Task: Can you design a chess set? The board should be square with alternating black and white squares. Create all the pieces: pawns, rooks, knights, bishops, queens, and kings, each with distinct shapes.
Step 2047:
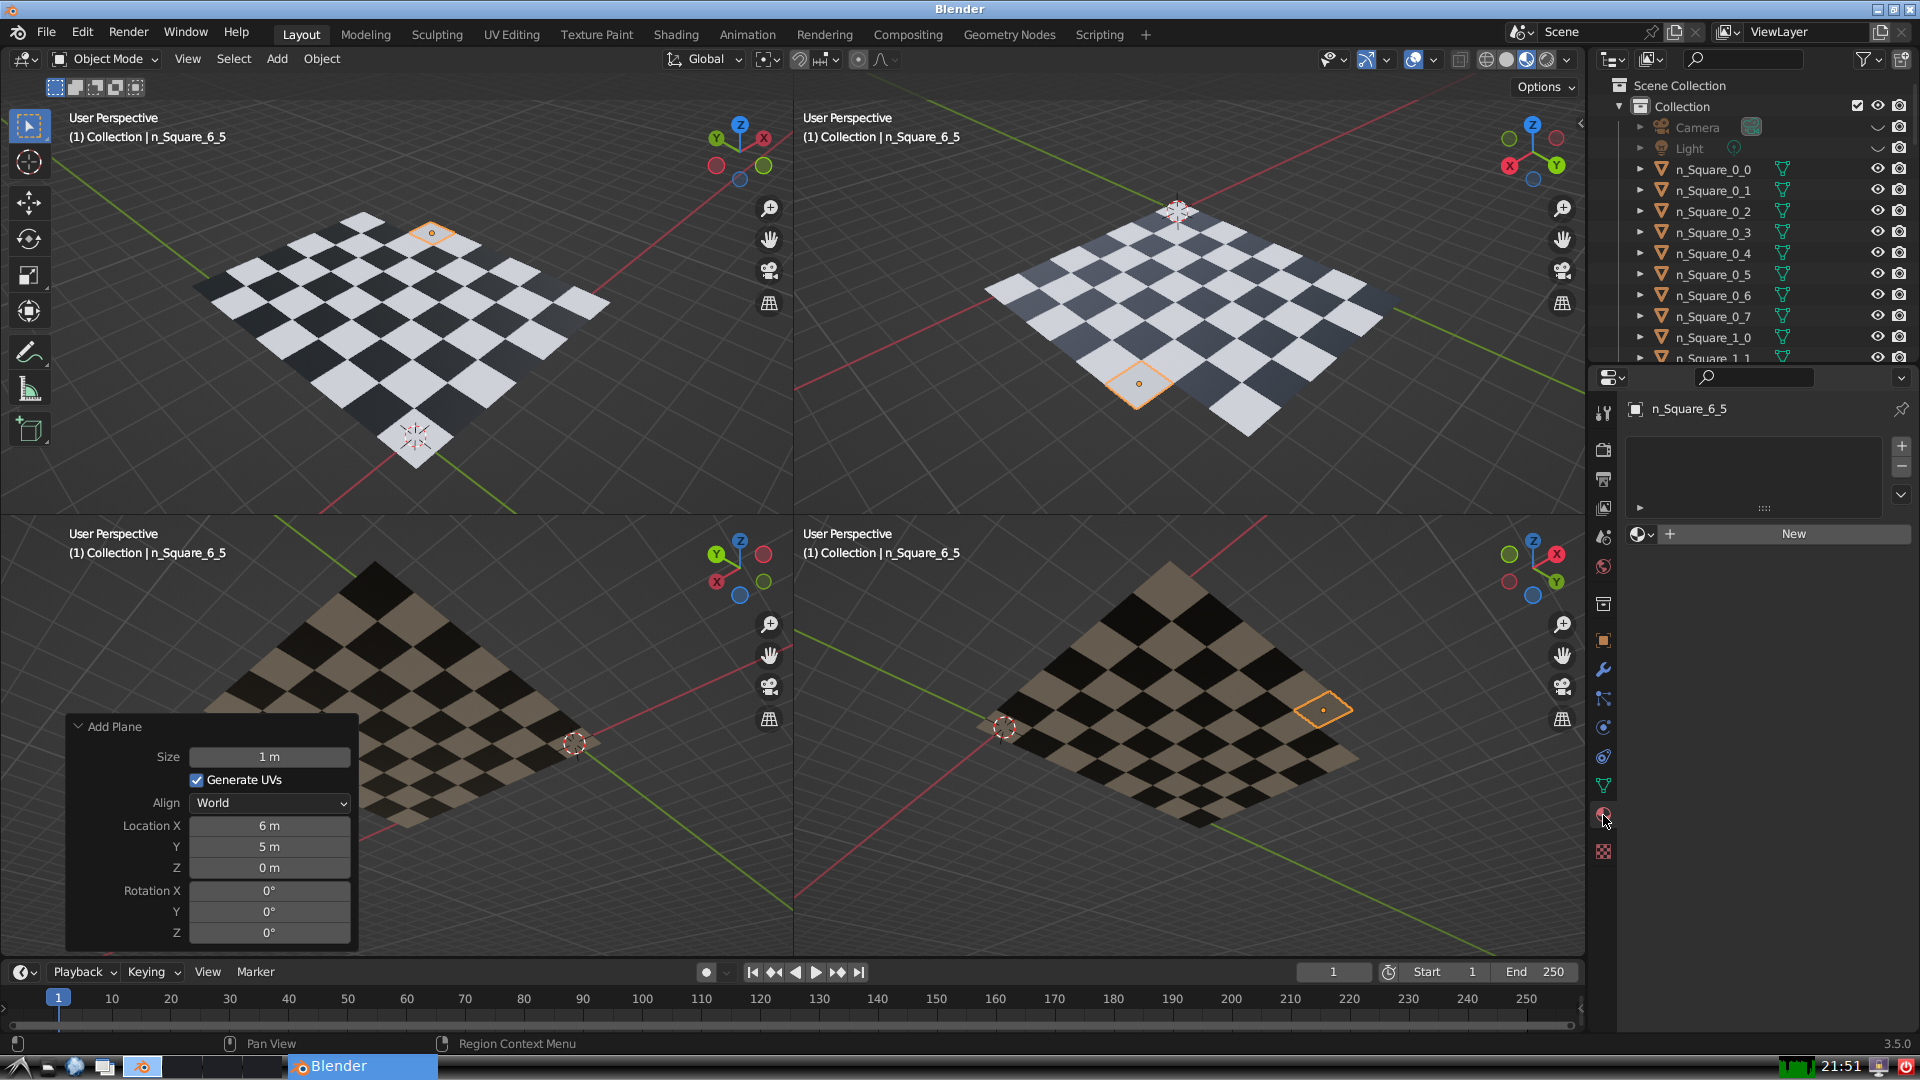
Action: {"mouse_move": [1636, 534]}